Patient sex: F
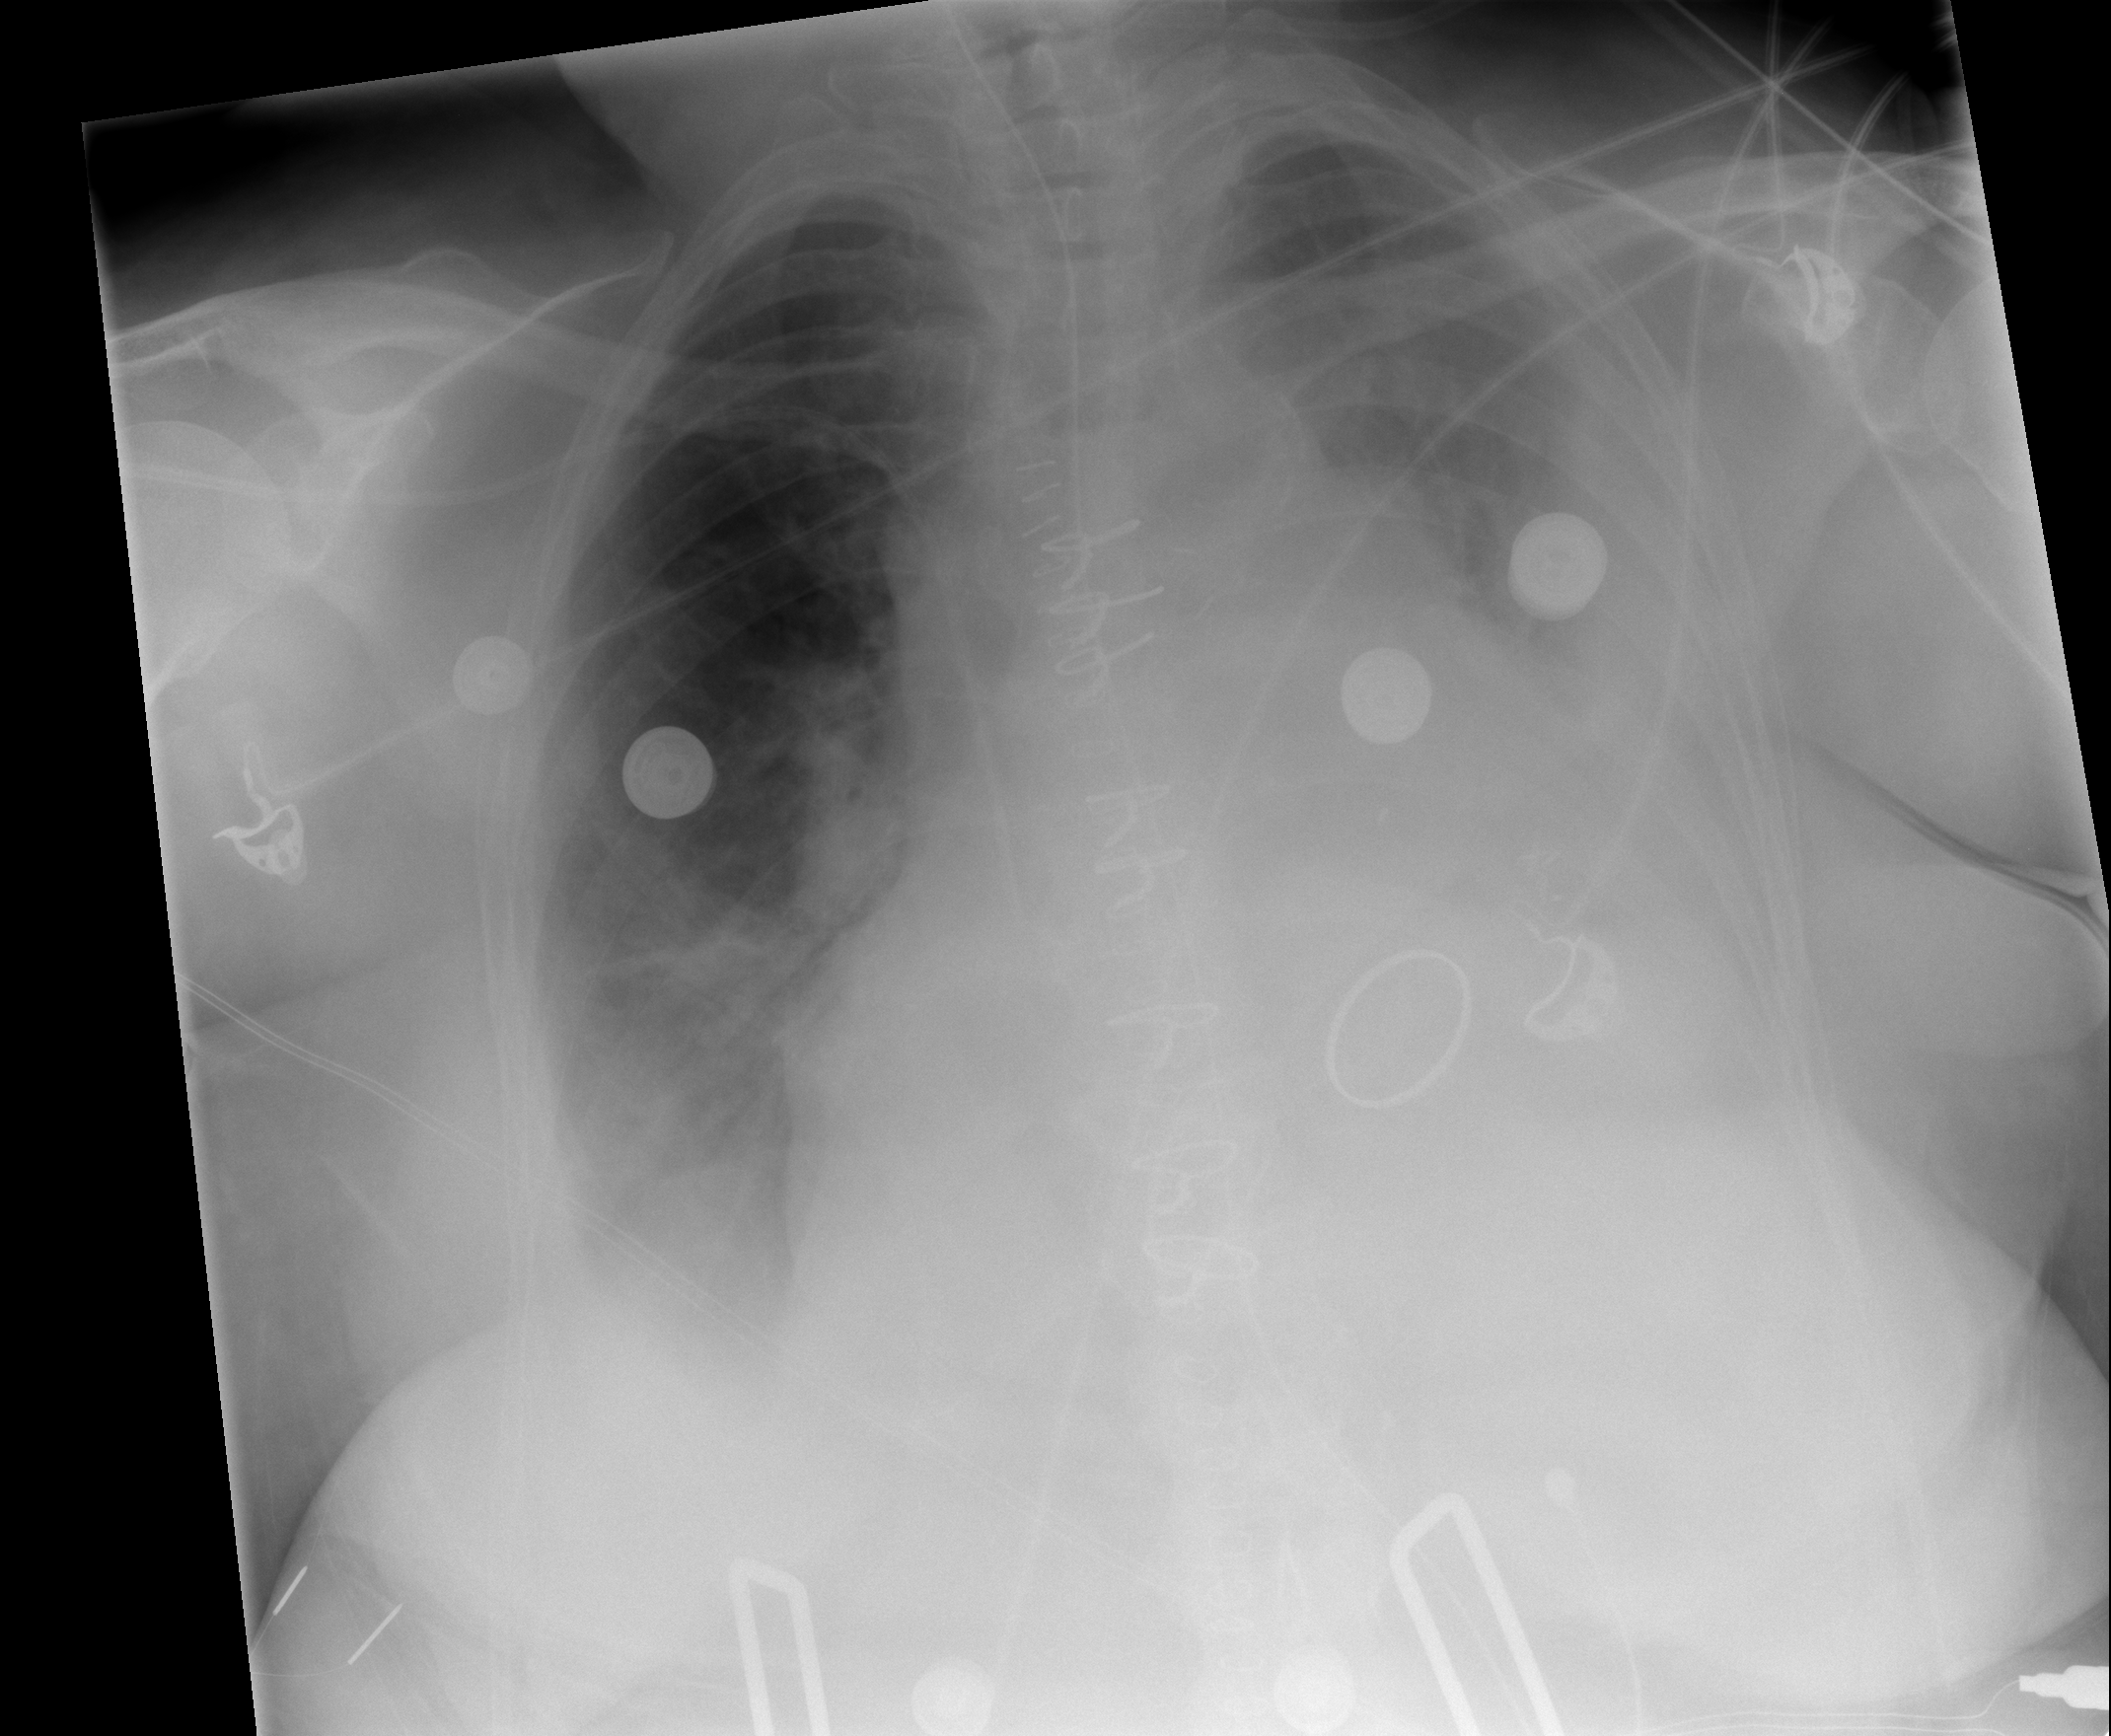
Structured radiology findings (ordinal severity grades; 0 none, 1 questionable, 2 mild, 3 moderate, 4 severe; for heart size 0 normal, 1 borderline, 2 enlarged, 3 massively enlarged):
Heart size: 3
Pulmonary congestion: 2
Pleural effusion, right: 2
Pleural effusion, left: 3
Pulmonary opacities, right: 0
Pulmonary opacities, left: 0
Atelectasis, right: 2
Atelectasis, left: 3